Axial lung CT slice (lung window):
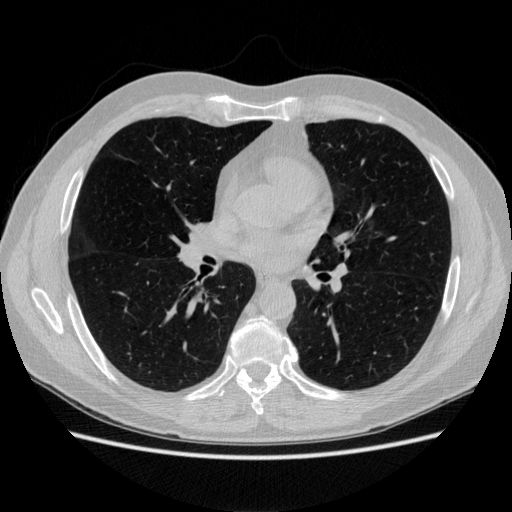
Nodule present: no